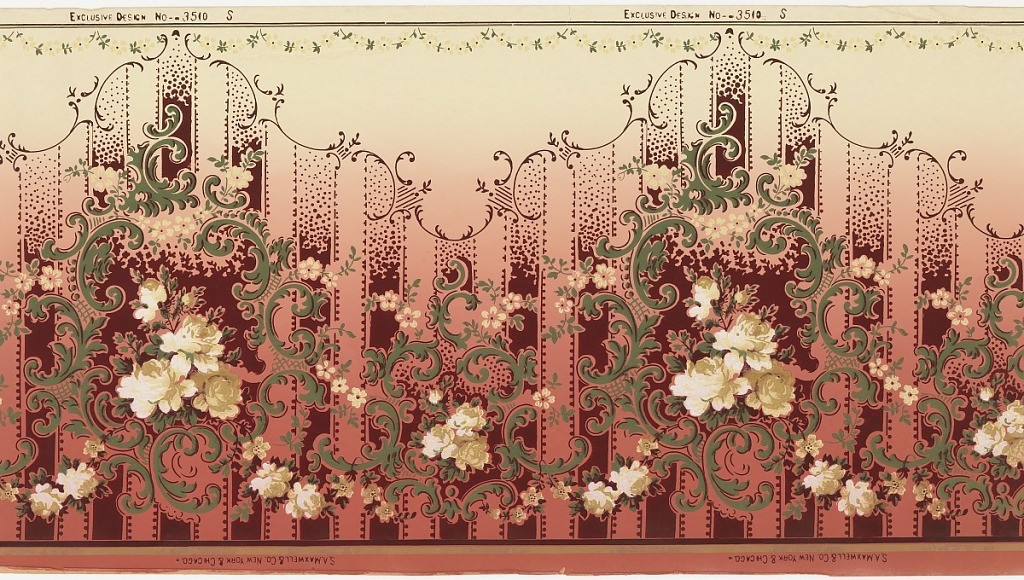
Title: Frieze
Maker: Maxwell & Co., S.A., Chicago, Illinois, USA
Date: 1905–1915
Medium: Machine-printed paper.
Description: Alternating large and small yellow rose bouquets surrounded by green foliate scrolls and floral swags. Background of solid dark red stripes that gradually transform to dots and terminate at top bands of scallops and scrolls. The top has stripes and floral swags. Ground shades from dark pink to cream (bottom to top).